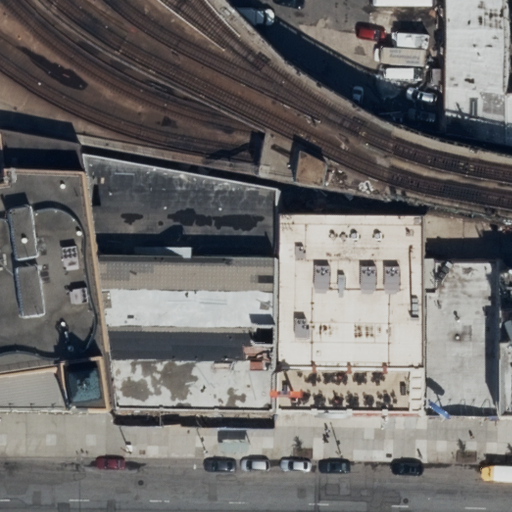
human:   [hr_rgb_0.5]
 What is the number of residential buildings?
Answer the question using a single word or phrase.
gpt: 5

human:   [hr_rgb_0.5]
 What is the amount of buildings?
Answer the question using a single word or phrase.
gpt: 6

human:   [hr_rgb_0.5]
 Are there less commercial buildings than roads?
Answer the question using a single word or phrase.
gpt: yes

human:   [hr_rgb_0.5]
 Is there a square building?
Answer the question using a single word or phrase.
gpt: no

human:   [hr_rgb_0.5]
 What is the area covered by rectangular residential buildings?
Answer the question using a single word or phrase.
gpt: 2831m2

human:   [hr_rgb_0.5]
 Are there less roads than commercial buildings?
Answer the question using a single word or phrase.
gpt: no

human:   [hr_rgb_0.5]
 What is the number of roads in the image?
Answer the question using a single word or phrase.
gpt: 3

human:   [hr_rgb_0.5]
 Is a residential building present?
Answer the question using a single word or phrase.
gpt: yes

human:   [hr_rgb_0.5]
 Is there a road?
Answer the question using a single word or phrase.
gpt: yes

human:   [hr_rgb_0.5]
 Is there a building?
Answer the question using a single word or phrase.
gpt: yes

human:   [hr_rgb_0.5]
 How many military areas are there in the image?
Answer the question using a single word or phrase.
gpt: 0

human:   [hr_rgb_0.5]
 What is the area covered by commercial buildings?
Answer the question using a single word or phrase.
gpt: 1153m2

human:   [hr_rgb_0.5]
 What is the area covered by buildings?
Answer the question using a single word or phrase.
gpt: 3985m2

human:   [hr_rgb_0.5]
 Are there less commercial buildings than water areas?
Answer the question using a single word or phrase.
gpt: no

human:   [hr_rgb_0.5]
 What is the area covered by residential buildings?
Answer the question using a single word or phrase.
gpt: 2831m2

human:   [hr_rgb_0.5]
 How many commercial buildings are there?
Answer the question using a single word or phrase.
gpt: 1

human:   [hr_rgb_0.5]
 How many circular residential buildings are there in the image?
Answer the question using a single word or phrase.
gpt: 0

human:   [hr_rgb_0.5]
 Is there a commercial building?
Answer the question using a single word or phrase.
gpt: yes

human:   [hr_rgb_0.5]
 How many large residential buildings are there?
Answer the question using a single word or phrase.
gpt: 1

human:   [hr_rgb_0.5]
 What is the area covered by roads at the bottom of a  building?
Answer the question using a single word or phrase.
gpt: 0m2

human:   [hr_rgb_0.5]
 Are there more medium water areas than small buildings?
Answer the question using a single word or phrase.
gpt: no

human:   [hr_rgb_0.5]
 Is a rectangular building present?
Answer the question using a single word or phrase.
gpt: yes

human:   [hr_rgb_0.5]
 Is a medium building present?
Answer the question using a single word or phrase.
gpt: yes

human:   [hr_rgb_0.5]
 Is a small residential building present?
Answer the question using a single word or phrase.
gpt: yes

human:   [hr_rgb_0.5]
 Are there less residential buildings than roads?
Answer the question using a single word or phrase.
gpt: no

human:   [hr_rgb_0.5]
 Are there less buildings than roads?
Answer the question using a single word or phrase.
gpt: no

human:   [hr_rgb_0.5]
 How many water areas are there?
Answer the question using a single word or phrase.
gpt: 0

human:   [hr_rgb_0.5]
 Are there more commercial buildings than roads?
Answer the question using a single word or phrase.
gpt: no

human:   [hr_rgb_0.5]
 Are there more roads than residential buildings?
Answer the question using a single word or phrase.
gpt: no

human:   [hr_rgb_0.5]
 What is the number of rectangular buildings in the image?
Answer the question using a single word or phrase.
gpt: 6

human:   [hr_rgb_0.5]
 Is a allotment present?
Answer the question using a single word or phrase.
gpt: no

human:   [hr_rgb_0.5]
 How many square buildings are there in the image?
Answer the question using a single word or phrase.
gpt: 0

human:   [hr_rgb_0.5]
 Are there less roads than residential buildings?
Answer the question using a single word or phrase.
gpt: yes

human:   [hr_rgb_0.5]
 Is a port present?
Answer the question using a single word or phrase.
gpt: no

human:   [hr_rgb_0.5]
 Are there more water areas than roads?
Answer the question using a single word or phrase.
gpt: no

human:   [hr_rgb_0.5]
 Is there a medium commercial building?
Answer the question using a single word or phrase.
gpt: no

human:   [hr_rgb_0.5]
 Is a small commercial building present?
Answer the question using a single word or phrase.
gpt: no

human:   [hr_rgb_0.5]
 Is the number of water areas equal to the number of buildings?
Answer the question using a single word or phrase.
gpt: no

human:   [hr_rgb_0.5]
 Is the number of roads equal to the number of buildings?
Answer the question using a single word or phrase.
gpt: no

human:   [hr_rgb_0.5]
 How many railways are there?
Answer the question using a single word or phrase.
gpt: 0

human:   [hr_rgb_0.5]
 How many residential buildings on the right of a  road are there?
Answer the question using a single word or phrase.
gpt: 4

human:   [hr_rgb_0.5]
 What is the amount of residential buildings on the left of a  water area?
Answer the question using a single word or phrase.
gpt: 0

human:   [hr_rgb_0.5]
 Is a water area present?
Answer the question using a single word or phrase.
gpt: no

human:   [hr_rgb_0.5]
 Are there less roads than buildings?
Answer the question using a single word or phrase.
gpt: yes

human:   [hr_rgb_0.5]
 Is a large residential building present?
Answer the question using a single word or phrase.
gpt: yes

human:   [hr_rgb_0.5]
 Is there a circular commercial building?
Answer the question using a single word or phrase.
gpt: no

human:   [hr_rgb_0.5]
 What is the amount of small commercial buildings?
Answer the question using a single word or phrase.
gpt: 0

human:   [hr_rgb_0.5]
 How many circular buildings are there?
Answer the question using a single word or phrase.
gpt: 0

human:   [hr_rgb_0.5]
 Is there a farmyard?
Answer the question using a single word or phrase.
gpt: no

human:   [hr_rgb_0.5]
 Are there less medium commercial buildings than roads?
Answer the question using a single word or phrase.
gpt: yes

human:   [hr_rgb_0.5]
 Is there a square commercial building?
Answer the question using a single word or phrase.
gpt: no

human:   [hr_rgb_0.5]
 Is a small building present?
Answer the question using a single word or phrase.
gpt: yes

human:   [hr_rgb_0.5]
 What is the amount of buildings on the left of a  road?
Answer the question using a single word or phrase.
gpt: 2

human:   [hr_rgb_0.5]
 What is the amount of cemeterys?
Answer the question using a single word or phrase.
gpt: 0

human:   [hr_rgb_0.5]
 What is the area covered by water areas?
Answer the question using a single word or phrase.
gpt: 0m2

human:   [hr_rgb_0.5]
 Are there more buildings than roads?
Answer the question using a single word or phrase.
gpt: yes

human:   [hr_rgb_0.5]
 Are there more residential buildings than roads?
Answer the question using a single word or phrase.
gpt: yes

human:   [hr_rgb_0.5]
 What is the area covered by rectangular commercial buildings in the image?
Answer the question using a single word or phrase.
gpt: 1153m2

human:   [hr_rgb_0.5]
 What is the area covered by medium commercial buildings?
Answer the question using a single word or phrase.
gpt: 0m2

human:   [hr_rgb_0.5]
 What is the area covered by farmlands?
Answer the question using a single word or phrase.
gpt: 0m2

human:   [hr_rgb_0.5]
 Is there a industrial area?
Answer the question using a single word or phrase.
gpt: no

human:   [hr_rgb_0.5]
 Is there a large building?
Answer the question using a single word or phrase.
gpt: yes

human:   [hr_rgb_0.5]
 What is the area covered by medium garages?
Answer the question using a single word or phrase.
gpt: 0m2

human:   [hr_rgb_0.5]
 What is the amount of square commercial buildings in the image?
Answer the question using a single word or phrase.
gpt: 0